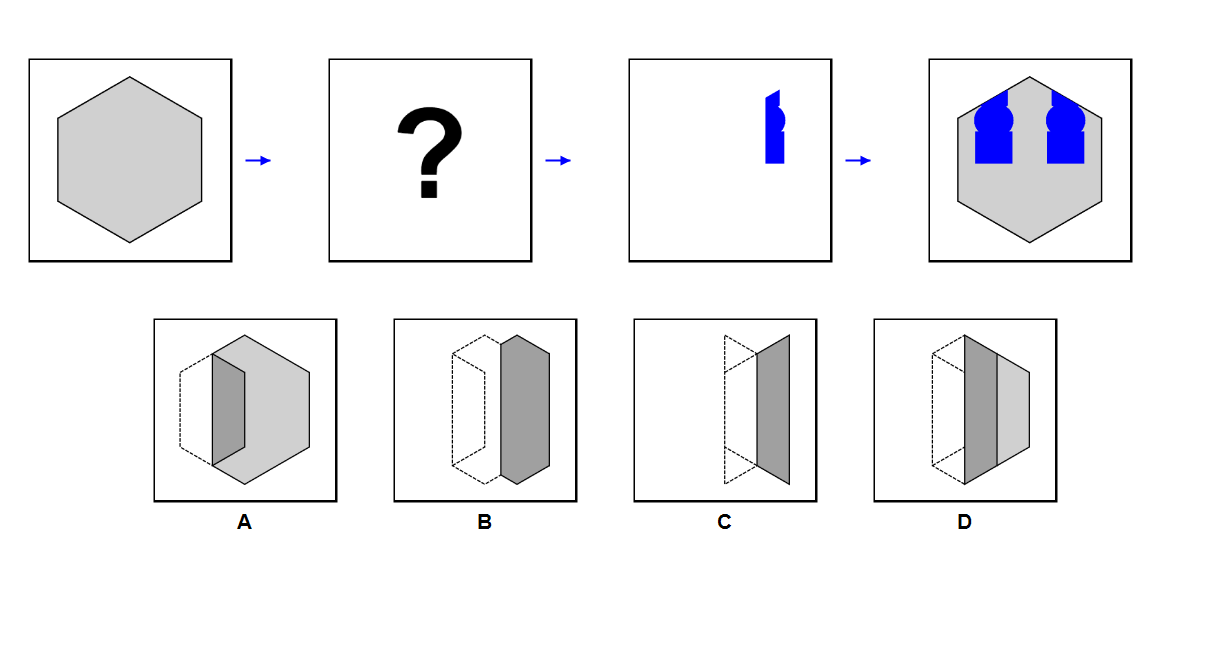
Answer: B